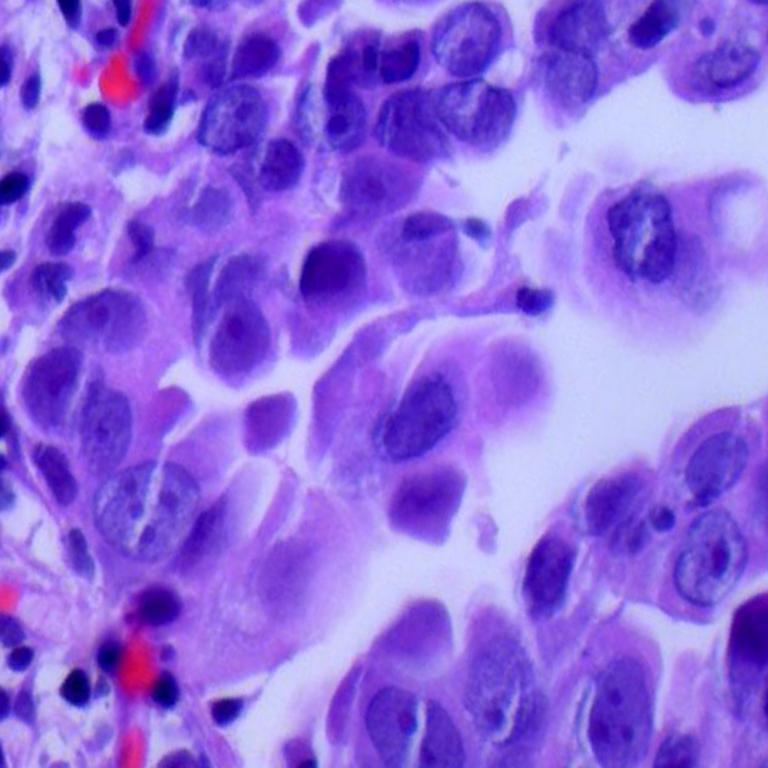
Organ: lung
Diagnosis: adenocarcinomas